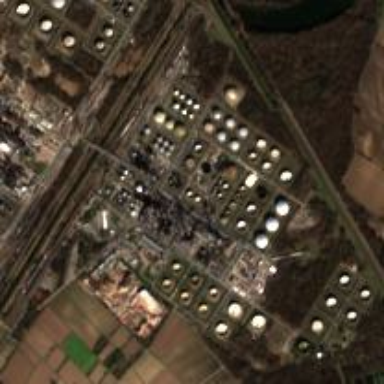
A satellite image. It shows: Industrial area with oil refinery.